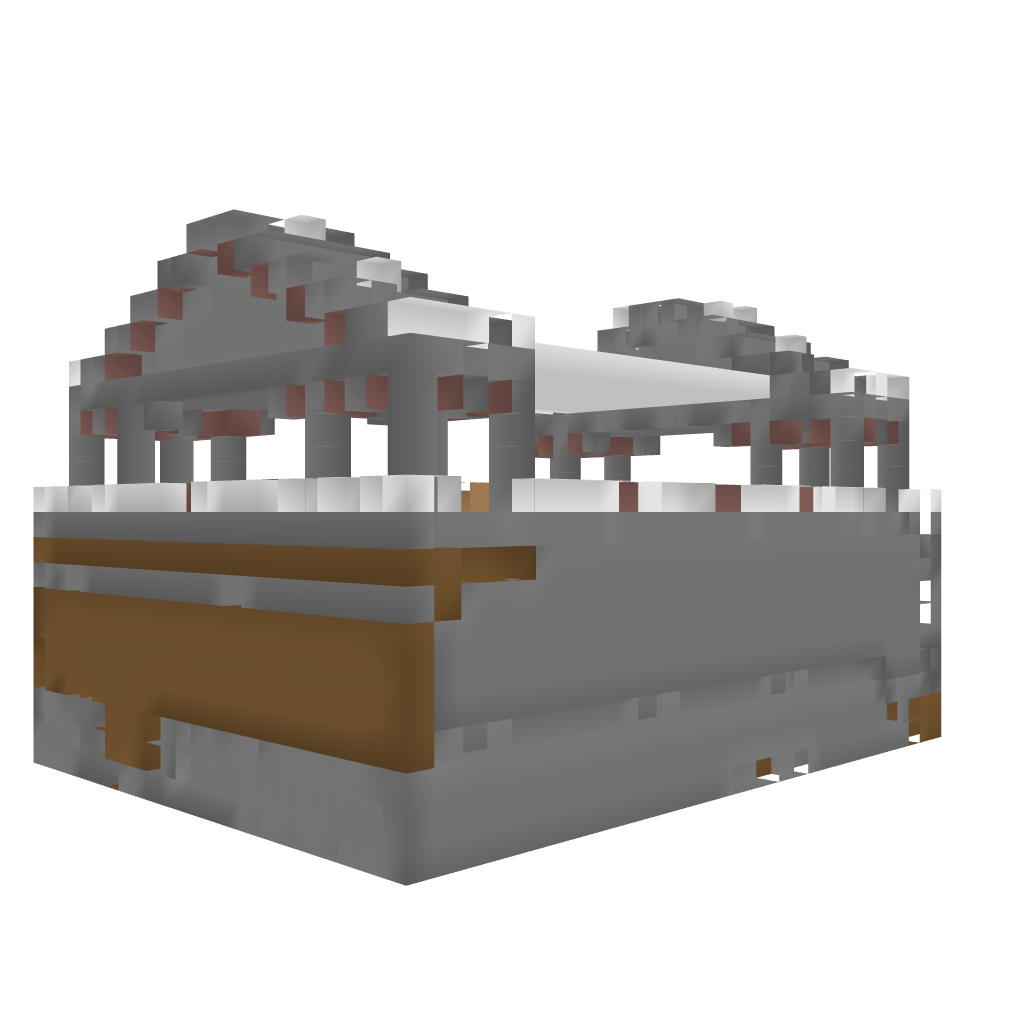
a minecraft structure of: Roman Baths good quality a lot of earth